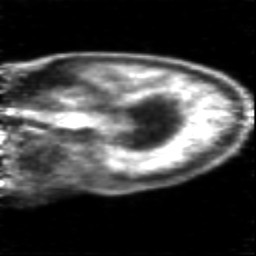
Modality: PET
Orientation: sagittal
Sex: female
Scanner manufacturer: siemens